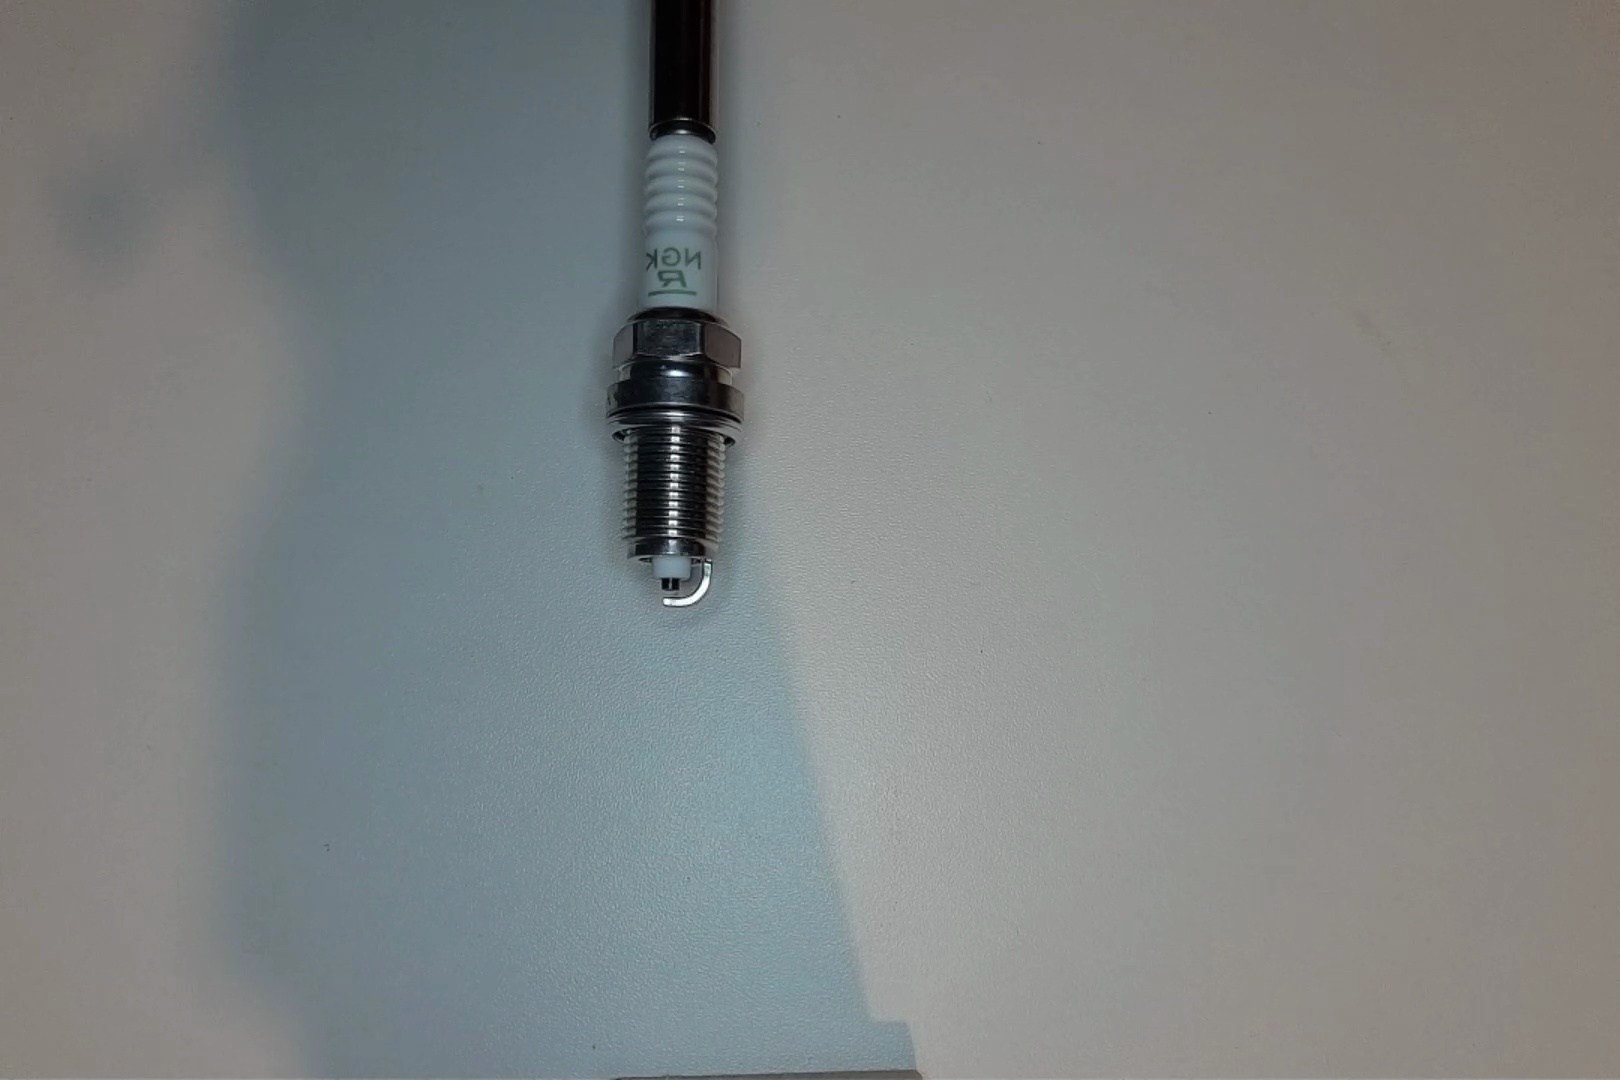
Label: no anomaly